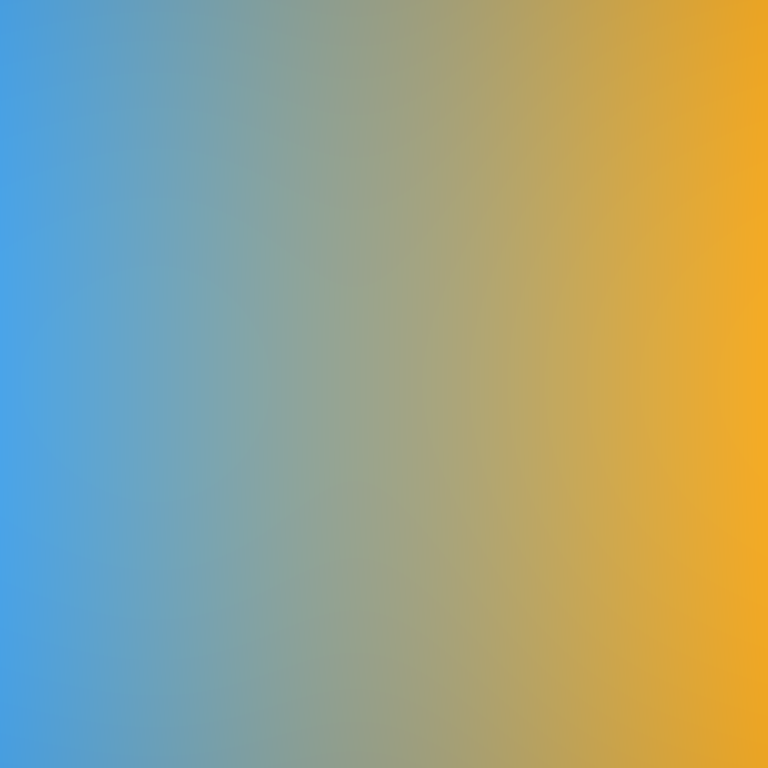
Abstract light effect, smooth gradient from cool blue to warm yellow, calm atmosphere, soft blend, no room, no furniture, no objects.